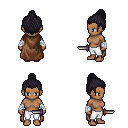
a pixel art fantasy rpg character, female body template, human, dark skin, brown cape, white pants, raven short topknot hairstyle, white cloth bandages, dagger, four views (front, back, left, right), 2x2 character sprite sheet, small pixel art, hard edges, no anti-aliasing